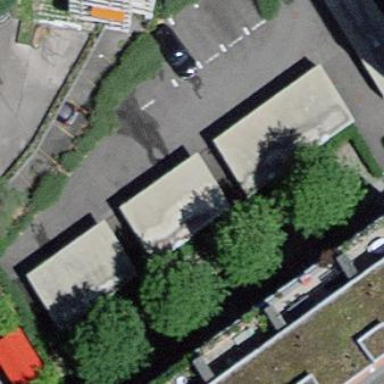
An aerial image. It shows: View of roof of building.